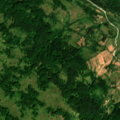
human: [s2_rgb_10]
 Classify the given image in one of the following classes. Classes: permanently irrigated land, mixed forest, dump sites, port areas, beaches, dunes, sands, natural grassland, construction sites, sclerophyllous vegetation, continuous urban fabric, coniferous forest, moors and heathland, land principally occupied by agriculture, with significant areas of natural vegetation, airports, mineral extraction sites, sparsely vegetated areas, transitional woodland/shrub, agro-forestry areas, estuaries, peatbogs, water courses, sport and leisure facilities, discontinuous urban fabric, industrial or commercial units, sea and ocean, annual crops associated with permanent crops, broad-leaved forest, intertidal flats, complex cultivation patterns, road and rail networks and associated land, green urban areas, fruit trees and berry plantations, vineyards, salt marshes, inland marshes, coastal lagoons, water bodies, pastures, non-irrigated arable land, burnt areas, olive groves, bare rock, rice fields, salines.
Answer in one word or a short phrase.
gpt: broad-leaved forest, transitional woodland/shrub